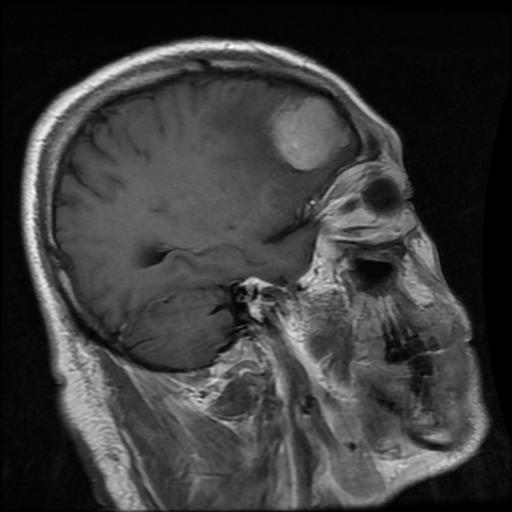
Label: meningioma